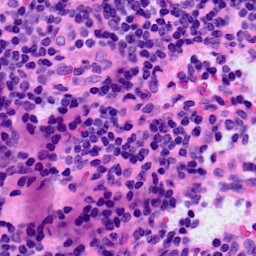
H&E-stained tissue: LymphNode